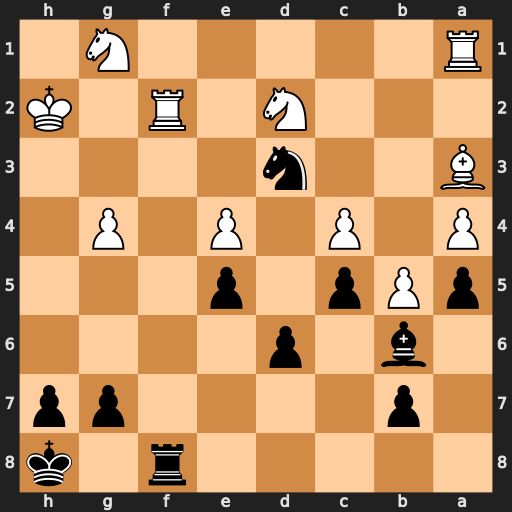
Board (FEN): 5r1k/1p4pp/1b1p4/pPp1p3/P1P1P1P1/B2n4/3N1R1K/R5N1
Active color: b
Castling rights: -
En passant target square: -
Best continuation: Rxf2+ Kg3 Rxd2